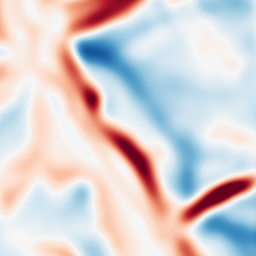
Category: multiscale
Decomposition family: log
Decomposition parameters: sigma: 10
Upsampling method: quintic
Upsampling parameters: scale: 8
Upsampling scale: 8